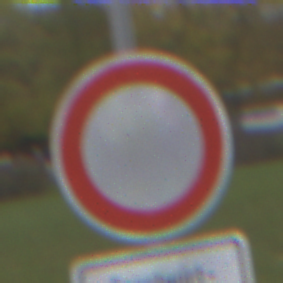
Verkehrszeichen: VerbotFahrzeugeAllerArt
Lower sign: BesondereFahrzeugeUndTransportgueter7
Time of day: Midday
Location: Outdoor (Suburban)
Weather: Overcast
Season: NotSpecified
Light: Natural